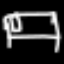
Label: bed